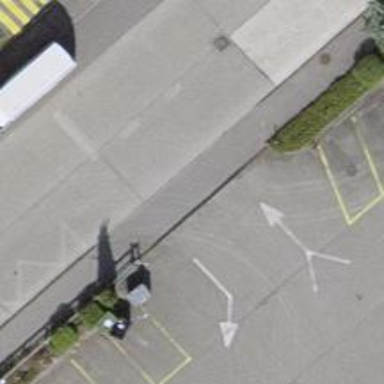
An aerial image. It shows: Parking aisle designated as service road.